Question: The following documentation notification is a distraction, it appears whenever I type 'ejs.render()'.
How can I disable it?

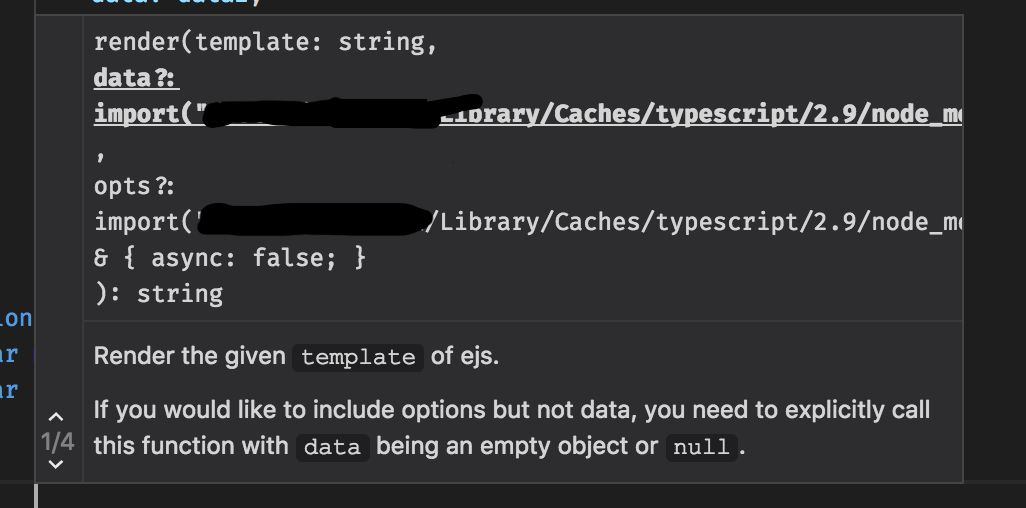
Answer: Set '"editor.parameterHints": false' in your user configuration.